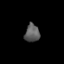
Tissue: lung
Cell type: Others
Senescence score: 0.2096
Nuclear area (px): 260
Mean DAPI intensity: 92.042